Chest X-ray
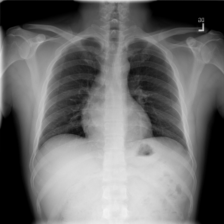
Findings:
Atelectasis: negative
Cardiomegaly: negative
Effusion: negative
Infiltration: negative
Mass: negative
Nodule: negative
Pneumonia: negative
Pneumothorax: negative
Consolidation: negative
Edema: negative
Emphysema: negative
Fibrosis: negative
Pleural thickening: negative
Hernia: negative